Question: On my iPhone app I am allowing the user to edit their profile picture. When they press the edit button I want them to have the choice of either taking a picture, or getting an already existing image. My question is not "How do I do that" I'm sure there are other questions about that. I know how I want to do it. I want a small view to scroll up about halfway up the screen and let the user pick from the two options there. I want it to look similar to the view on the iPhone when you tap and hold an image and a view scrolls up. I'll attach an image.
So my question is, can I use some already existing functions to use that same scroll up view? Or will I have to build it myself? If it is existing, what is the name of it so I can find it somewhere here on SO?
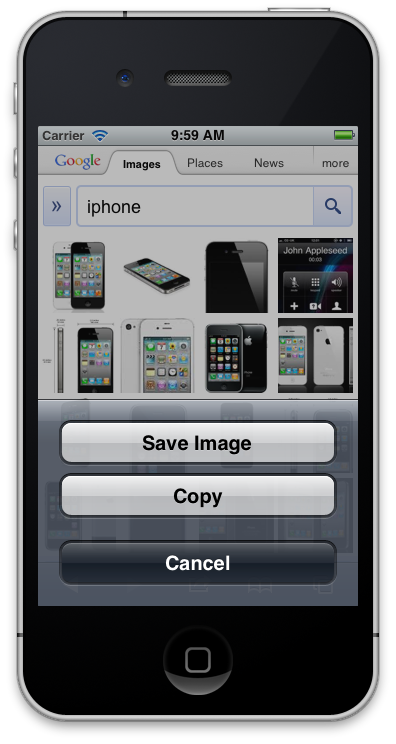
Answer: It's a 'UIActionSheet'. See <URL> for documentation.